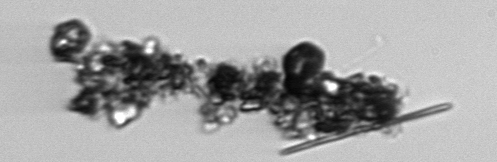
Label: Thalassiosira_TAG_external_detritus